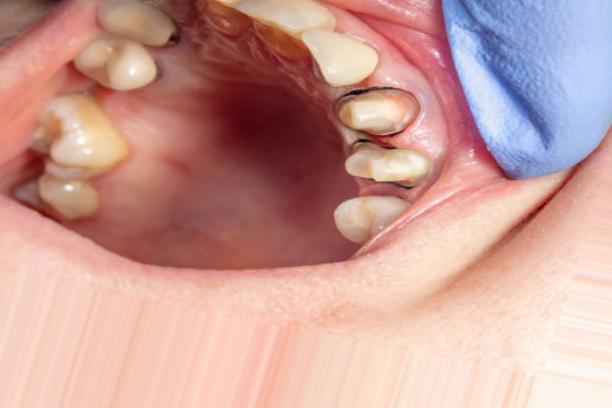
Condition: Caries